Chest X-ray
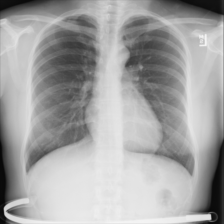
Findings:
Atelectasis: negative
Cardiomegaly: negative
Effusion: negative
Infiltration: negative
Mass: negative
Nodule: negative
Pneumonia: negative
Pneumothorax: negative
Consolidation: negative
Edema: negative
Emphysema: negative
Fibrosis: negative
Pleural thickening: negative
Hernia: negative